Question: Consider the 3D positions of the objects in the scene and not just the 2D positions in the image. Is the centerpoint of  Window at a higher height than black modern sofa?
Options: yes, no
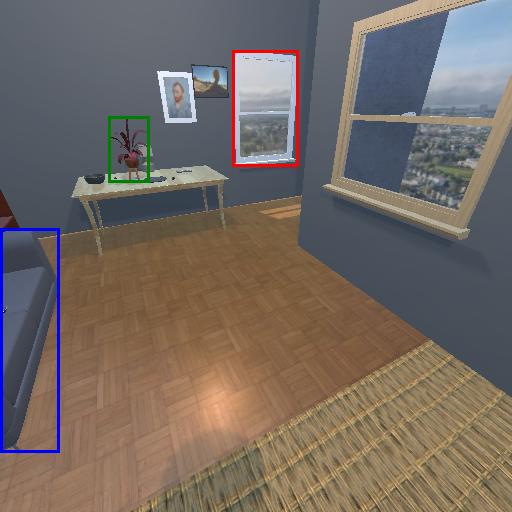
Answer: yes